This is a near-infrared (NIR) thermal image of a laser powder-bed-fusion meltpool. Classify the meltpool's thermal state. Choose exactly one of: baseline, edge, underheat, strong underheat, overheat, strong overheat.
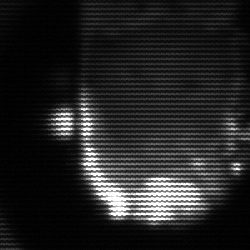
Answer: baseline